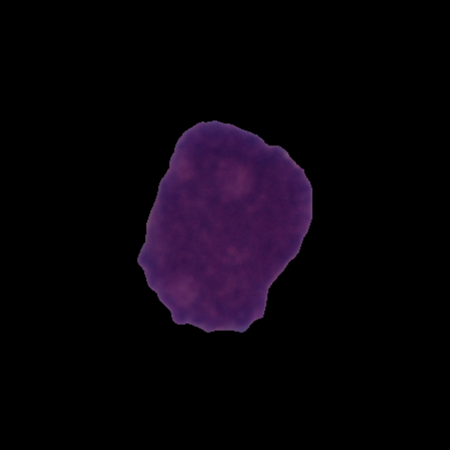
Label: cancer